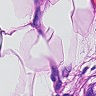
Metastatic tissue present: yes